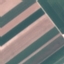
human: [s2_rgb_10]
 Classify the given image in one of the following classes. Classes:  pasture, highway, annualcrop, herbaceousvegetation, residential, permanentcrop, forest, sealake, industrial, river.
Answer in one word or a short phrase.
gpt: AnnualCrop